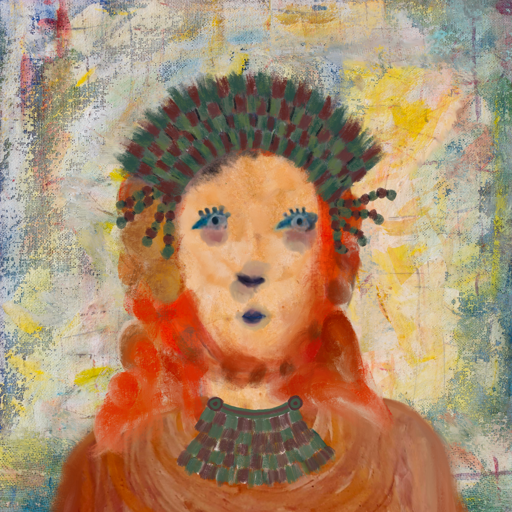
Background: Irani, Head And Neck Front: Childish, Face Front: Hill_Girl, Bust: Pious_Lady, Hair Front: Rupkatha, Head Accessory: After_Raid_Crown, Second Necklace: After_Raid, Necklace: Blank, Baby: Blank